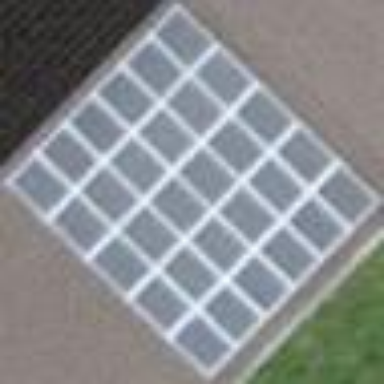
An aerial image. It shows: Solar power generator utilizing photovoltaic technology with solar photovoltaic panels.